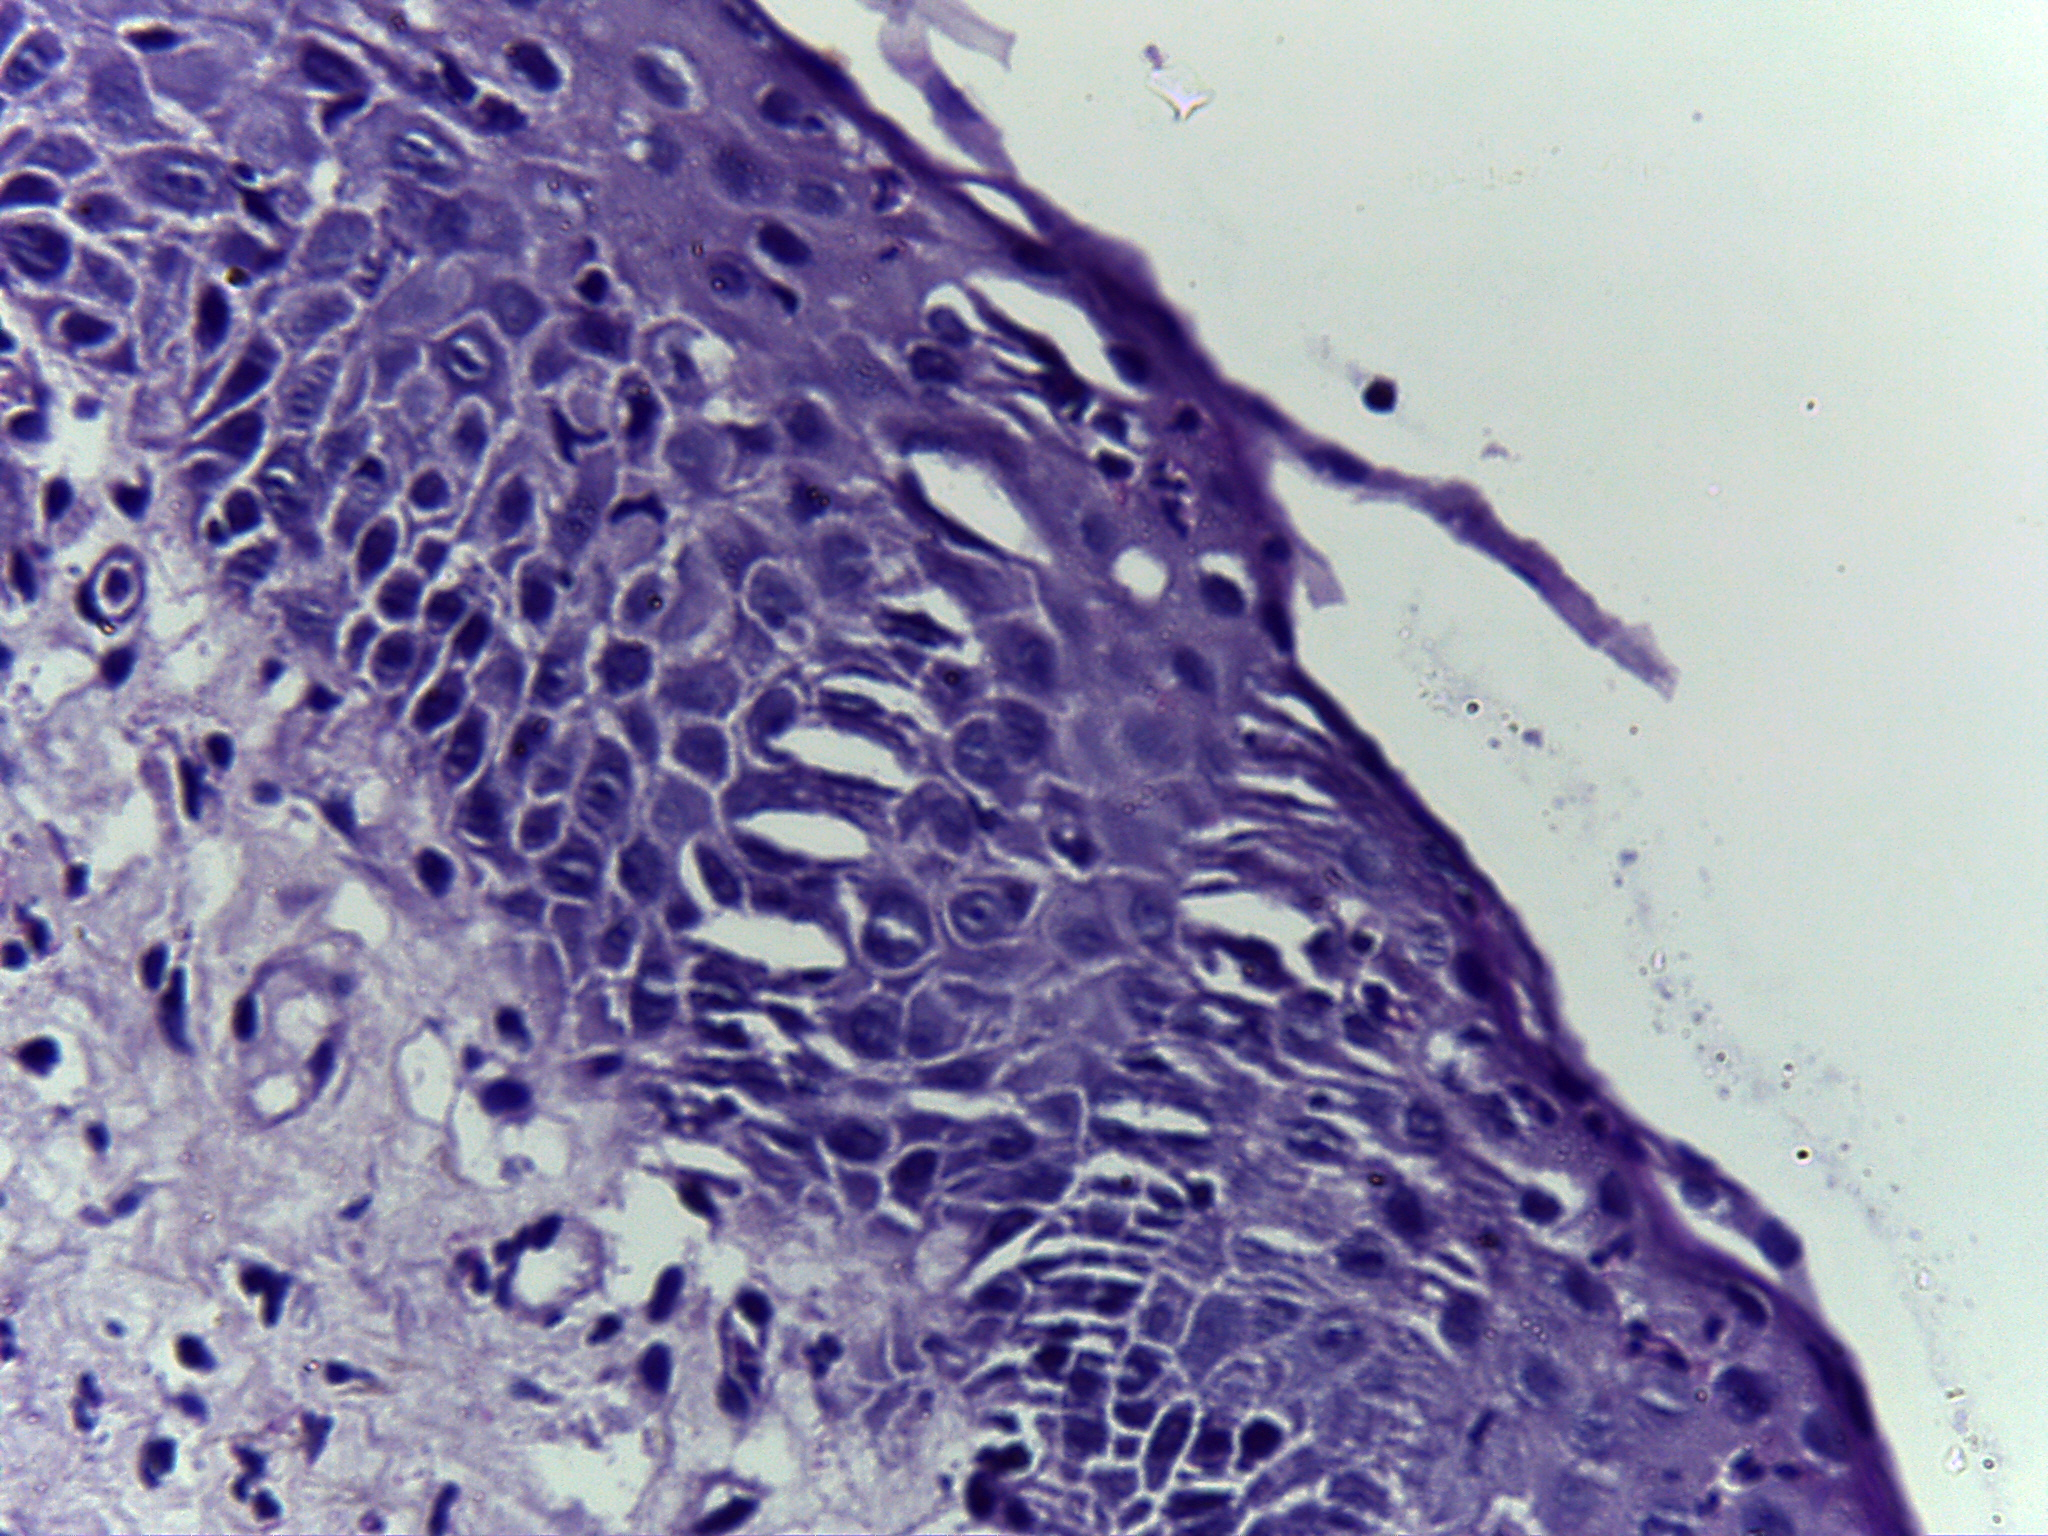
Diagnosis: Normal